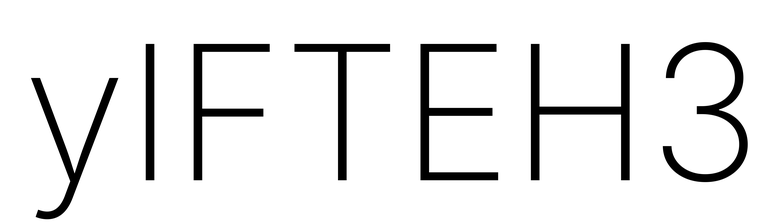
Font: Inter_ExtraLight